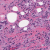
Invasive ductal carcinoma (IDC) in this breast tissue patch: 0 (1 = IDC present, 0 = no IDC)